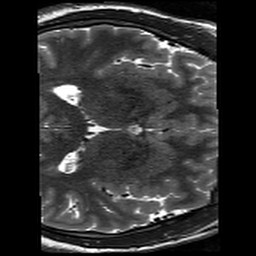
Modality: T2w
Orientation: axial